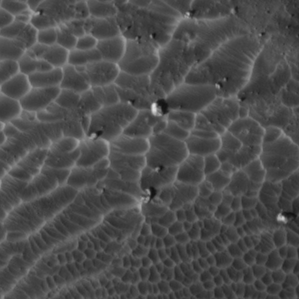
Label: non_frost